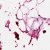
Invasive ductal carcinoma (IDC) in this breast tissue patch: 0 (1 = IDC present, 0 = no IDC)